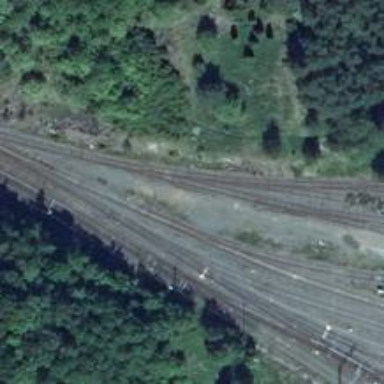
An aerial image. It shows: Abandoned railway yard.